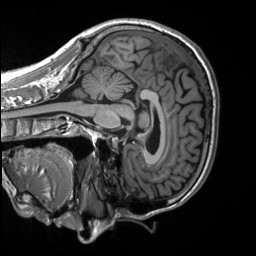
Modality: T1w
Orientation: sagittal
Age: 36
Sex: male
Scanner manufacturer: siemens
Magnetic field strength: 3 T
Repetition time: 2.53 s
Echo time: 0.00219 s